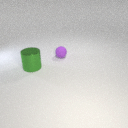
large green metal cylinder in front of small purple rubber sphere